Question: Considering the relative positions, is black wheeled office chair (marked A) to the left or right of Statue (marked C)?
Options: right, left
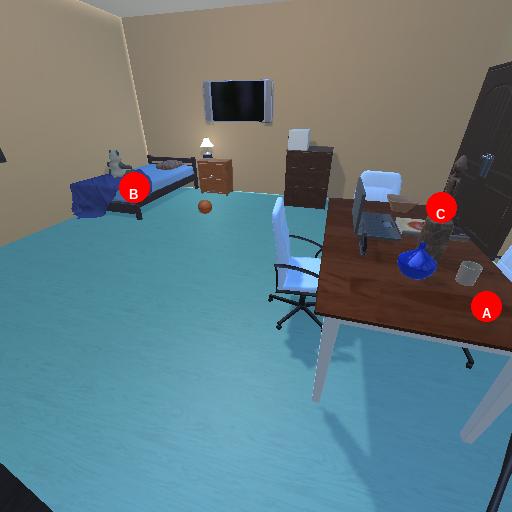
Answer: right